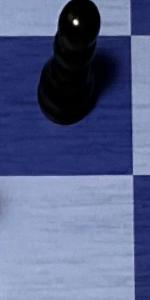
Label: Empty